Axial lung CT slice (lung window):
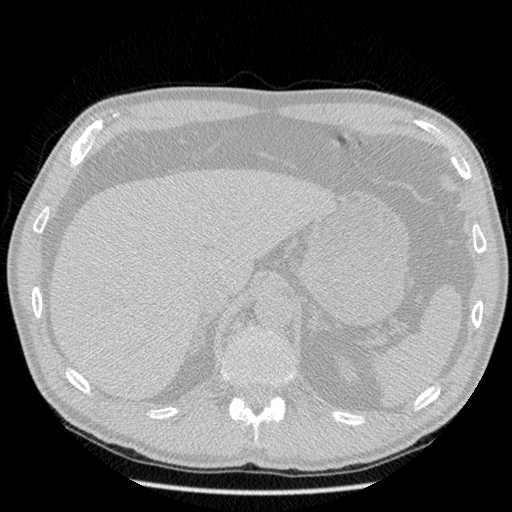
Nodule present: no